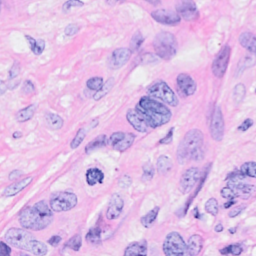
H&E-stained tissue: Breast